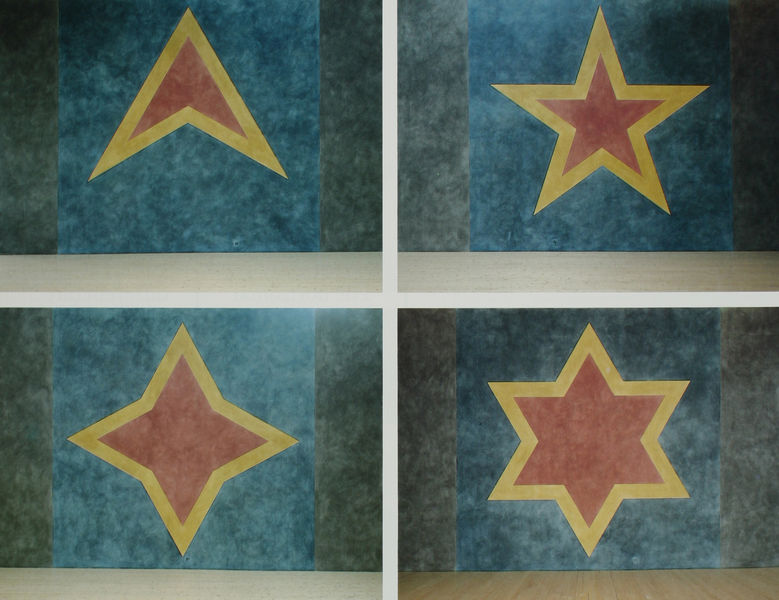
Titel: Installation Centre D'Art Contemporain, Genf - Stars with three-, four-, five-, six-points
Künstler: Sol Lewitt
Schlagwörter: blau, gemälde, mann, weiß, dreieck, frauen, gelb, grün, bunt, frau, grau, hintergrund, kleid, schwarz, rot, malerei, muster, wand, fünf, drei, kind, spitzen, rosa, skulptur, fußboden, parkett, linien, spitz, wandmalerei, foto, fotografie, rechtecke, wände, vier, eckig, kreuz, rechteck, stern, sterne, ecken, quadrate, zacken, fresko, pfeil, geometrie, quadrat, lasur, installation, umrahmt, davidstern, teilung, umrandet, sol lewitt, rauminstallation, lasuren